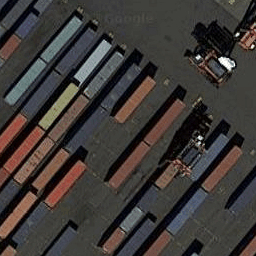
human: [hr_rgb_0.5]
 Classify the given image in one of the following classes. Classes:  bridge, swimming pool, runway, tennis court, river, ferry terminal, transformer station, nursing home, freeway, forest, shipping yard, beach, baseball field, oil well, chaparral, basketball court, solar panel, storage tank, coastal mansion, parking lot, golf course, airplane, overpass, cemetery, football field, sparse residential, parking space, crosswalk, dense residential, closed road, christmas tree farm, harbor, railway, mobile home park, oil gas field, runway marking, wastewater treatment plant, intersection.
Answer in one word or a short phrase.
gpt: shipping yard